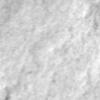
Label: no_change